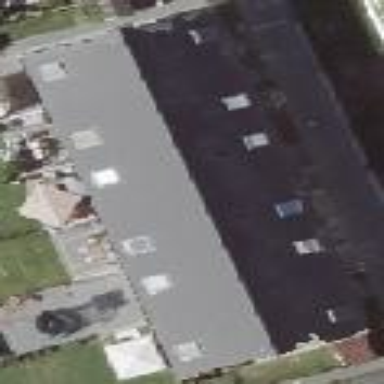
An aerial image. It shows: Terrace-style building with gabled roof.